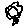
Label: flower